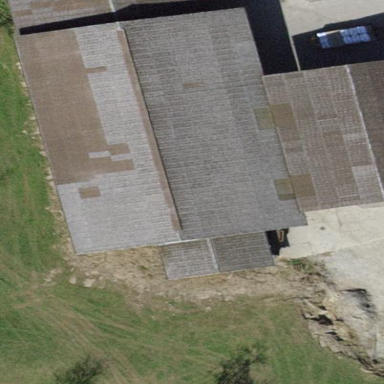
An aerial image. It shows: Warehouse building.